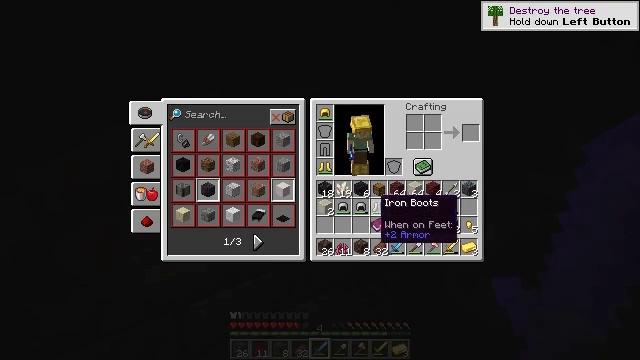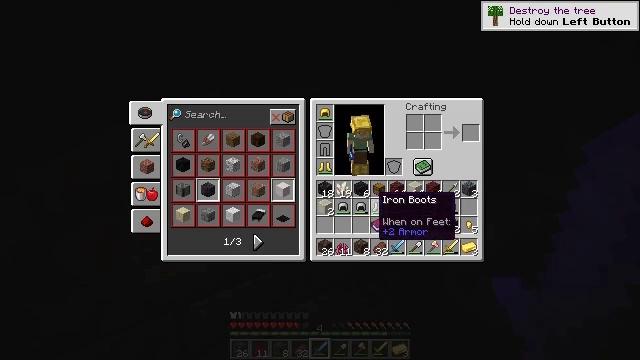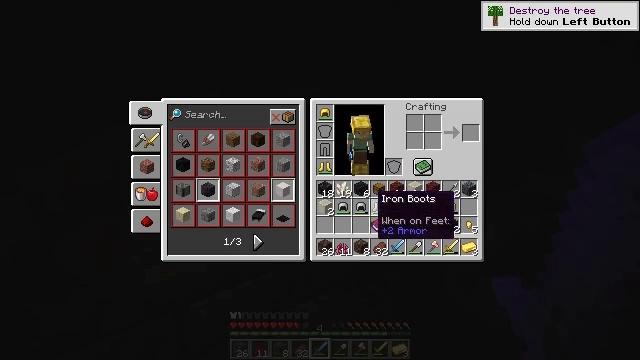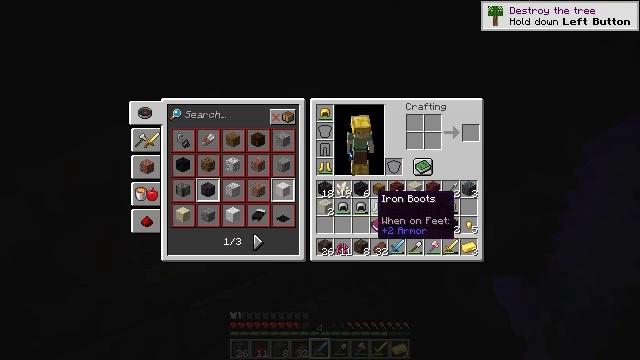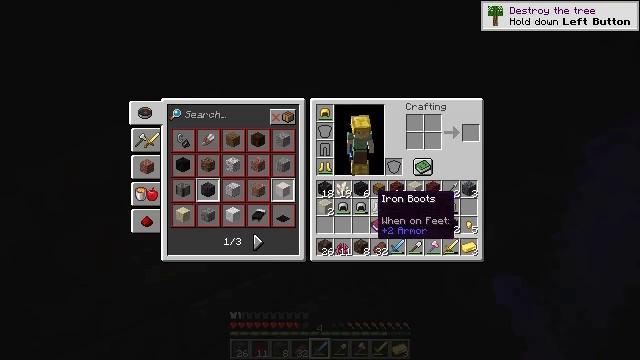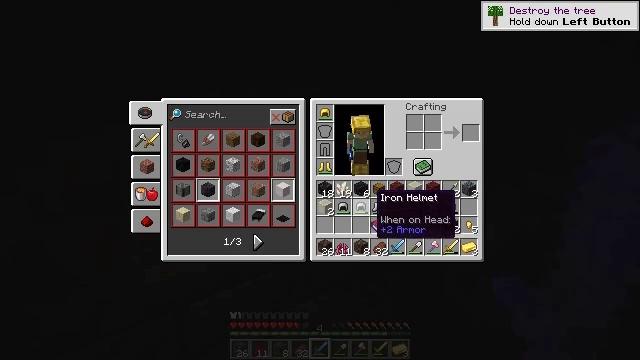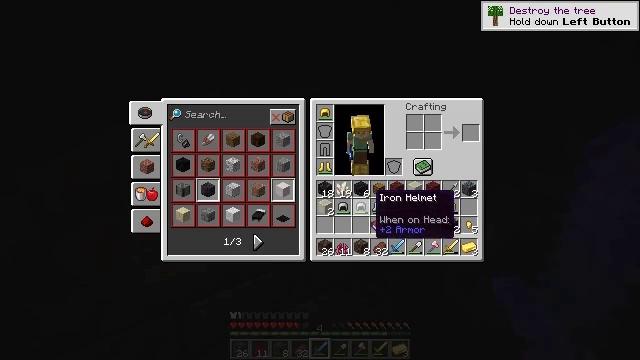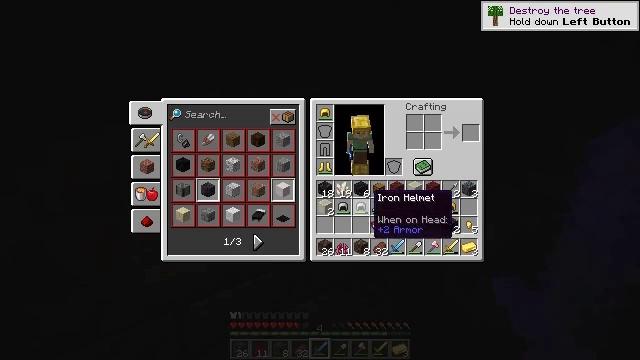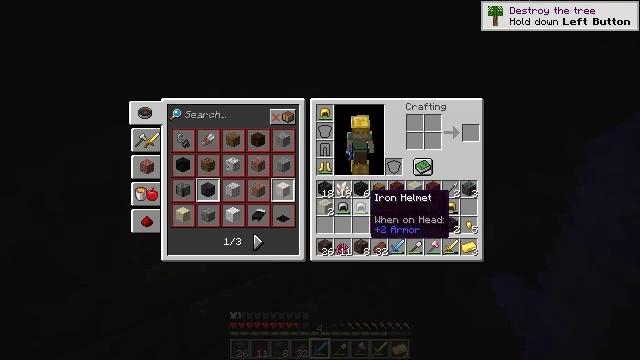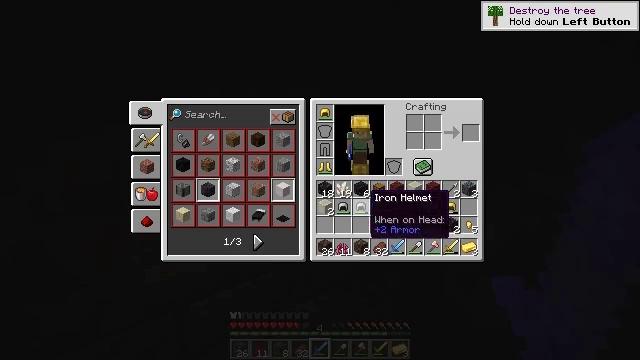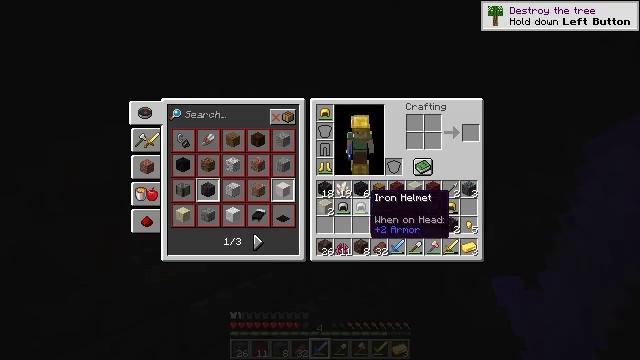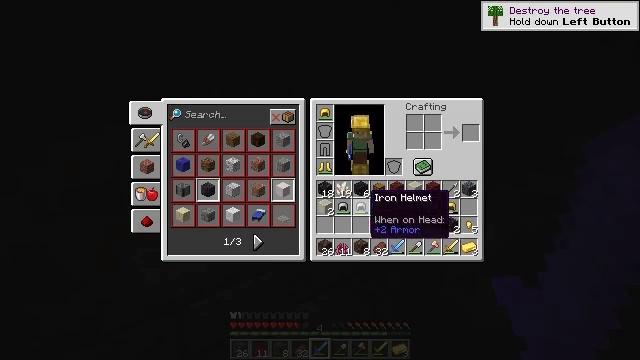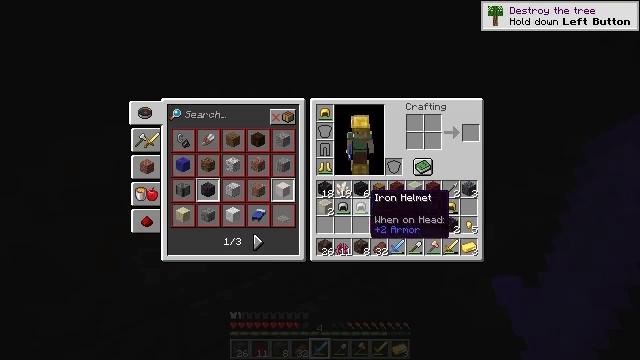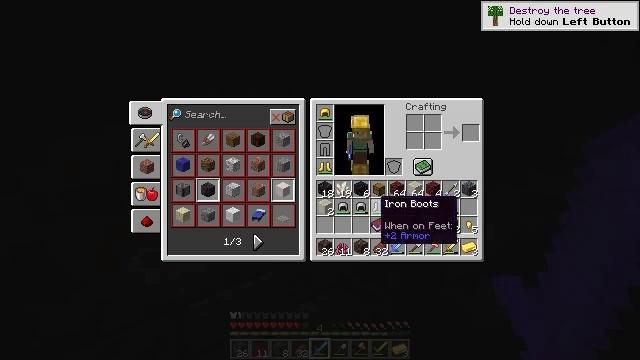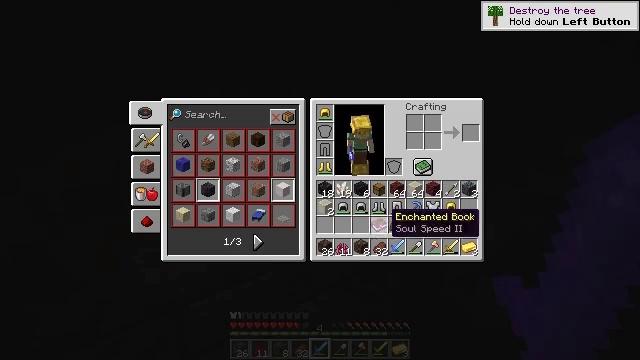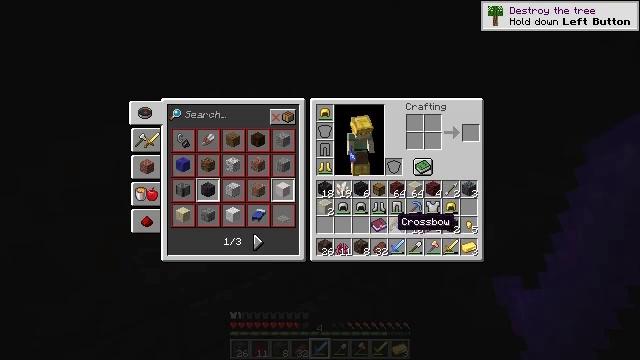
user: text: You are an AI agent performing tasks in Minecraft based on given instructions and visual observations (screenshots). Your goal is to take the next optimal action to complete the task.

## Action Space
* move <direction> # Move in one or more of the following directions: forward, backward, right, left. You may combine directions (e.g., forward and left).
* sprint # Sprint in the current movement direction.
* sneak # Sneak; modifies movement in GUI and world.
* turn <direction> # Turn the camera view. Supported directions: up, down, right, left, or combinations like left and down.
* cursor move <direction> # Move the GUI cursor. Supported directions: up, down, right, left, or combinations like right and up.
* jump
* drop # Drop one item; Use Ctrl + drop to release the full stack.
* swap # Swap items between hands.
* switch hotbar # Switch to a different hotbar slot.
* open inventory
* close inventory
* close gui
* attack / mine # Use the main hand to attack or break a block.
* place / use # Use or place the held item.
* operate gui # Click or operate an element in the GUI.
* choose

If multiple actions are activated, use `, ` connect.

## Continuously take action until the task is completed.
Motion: motion action
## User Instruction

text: Gather gilded blackstone to obtain items.
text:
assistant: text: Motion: sneak
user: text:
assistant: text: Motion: sneak
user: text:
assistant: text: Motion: sneak
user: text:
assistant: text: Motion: sneak
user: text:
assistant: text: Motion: sneak
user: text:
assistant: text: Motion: sneak
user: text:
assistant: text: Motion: sneak
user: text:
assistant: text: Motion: sneak
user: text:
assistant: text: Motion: sneak
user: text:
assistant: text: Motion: sneak
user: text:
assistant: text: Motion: sneak
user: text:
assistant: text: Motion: sneak
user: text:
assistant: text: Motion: sneak, turn right
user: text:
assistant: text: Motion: sneak, turn right and down
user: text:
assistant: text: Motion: sneak
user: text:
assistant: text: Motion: sneak
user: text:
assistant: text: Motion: sneak
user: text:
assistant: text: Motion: sneak
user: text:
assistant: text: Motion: sneak
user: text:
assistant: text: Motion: sneak, turn up
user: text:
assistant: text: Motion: sneak
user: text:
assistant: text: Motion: sneak
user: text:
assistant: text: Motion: sneak
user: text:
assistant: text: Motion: sneak
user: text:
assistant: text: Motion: sneak
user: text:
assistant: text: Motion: sneak
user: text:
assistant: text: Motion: sneak
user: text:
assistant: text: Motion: sneak
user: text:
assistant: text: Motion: sneak, attack / mine
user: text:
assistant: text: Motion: sneak, attack / mine